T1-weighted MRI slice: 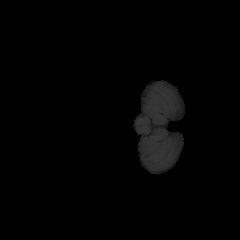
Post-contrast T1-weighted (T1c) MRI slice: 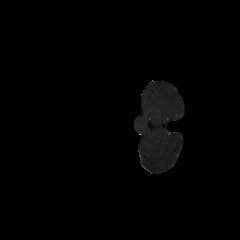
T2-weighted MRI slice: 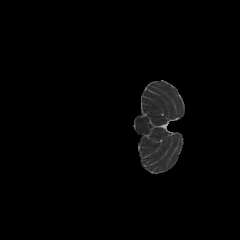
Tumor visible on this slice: no